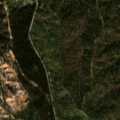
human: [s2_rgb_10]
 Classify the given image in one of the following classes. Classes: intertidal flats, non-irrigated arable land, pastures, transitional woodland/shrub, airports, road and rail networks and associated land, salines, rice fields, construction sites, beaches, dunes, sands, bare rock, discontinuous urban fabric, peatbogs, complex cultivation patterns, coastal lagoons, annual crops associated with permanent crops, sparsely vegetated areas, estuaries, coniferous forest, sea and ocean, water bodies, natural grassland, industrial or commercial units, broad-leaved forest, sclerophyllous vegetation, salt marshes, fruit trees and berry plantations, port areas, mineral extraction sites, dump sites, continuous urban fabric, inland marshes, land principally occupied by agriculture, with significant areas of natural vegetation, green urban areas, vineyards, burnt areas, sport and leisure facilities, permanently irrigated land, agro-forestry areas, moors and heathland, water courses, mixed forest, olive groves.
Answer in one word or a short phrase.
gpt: broad-leaved forest, mixed forest, transitional woodland/shrub